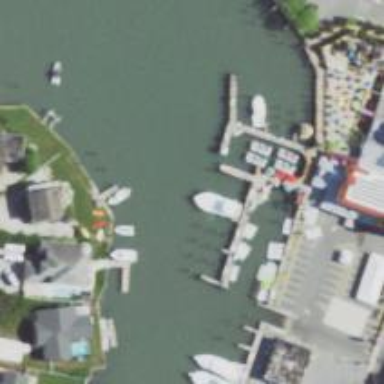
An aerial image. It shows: Dock by the waterway.